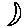
Label: moon